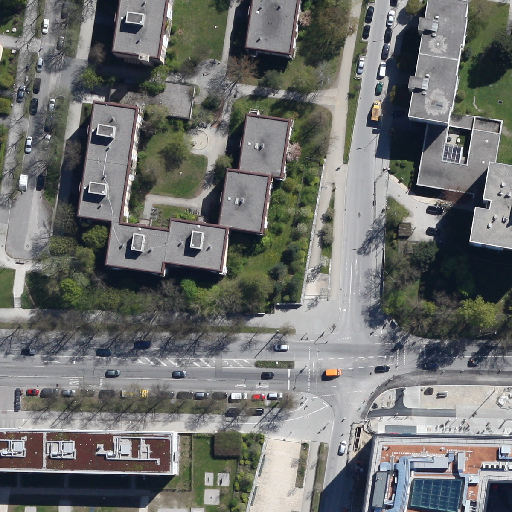
Referring expression: paved road